Question: I have made a game manager making sure my data gets passed on from the first scene on to the next scene. Within the game manager, I have added certain scripts to ensure it gets passed. As you can see in the picture underneath.

The problem is that the score adds up at the first level, let's say I have 5 points. I go to level 2 and the UI shows my score as 0 (even tho I have nothing put as text within the score text) I kill 1 monster and the UI shows 6. So how can I put the UI to be showing it at all times? (Constant refresh?)
The second problem is that while the score manager does work. The health script cancels everything out when switching levels.
The user starts with 10 health. Takes damage in the first scene, but in the second scene, the user still has 10 health for some reason?
Game Manager
'''
using System.Collections;
using System.Collections.Generic;
using UnityEngine;
using UnityEngine.SceneManagement;
public class GameManager : MonoBehaviour {
public ActionButton PopupPrefab;
private ActionButton currentlySpawnedPopup;
public static GameManager instance = null;
void Awake () {
if (instance == null) {
instance = this;
} else if (instance != this) {
Destroy (gameObject);
}
Application.targetFrameRate = 60;
}
void Update () {
//if (Input.GetKeyDown(KeyCode.R)) {
// RestartScene ();
//}
}
public void InvokeRestartScene (float time) {
Invoke ("RestartScene", time);
}
public void RestartScene () {
SceneManager.LoadScene (0);
}
public void SpawnPopup (Vector2 position) {
DespawnPopup ();
currentlySpawnedPopup = Instantiate (PopupPrefab, position, Quaternion.identity) as ActionButton;
}
public void DespawnPopup () {
if (currentlySpawnedPopup != null) {
currentlySpawnedPopup.DestroySelf();
currentlySpawnedPopup = null;
}
}
public void FadePopup () {
if (currentlySpawnedPopup != null) {
currentlySpawnedPopup.FadeMe ();
currentlySpawnedPopup = null;
}
}
}
'''
Score Manager
'''
using UnityEngine;
using System;
using System.Collections;
public class ScoreManager : MonoBehaviour
{
public static ScoreManager Instance { get; private set; }
public int Score { get; private set; }
public int HighScore { get; private set; }
public bool HasNewHighScore { get; private set; }
public static event Action<int> ScoreUpdated = delegate {};
public static event Action<int> HighscoreUpdated = delegate {};
private const string HIGHSCORE = "HIGHSCORE";
// key name to store high score in PlayerPrefs
void Awake()
{
if (Instance)
{
DestroyImmediate(gameObject);
}
else
{
Instance = this;
DontDestroyOnLoad(gameObject);
}
}
void Start()
{
Reset();
}
public void Reset()
{
// Initialize score
Score = 0;
// Initialize highscore
HighScore = PlayerPrefs.GetInt(HIGHSCORE, 0);
HasNewHighScore = false;
}
public void AddScore(int amount)
{
Score += amount;
// Fire event
ScoreUpdated(Score);
if (Score > HighScore)
{
UpdateHighScore(Score);
HasNewHighScore = true;
}
else
{
HasNewHighScore = false;
}
}
public void UpdateHighScore(int newHighScore)
{
// Update highscore if player has made a new one
if (newHighScore > HighScore)
{
HighScore = newHighScore;
PlayerPrefs.SetInt(HIGHSCORE, HighScore);
HighscoreUpdated(HighScore);
}
}
}
'''
Health Script
'''
using System.Collections;
using System.Collections.Generic;
using UnityEngine;
using UnityEngine.Events;
public class Health : MonoBehaviour {
public UnityEvent OnTakeDamageEvent;
public UnityEvent OnTakeHealEvent;
public UnityEvent OnDeathEvent;
[Header ("Max/Starting Health")]
public int maxHealth;
[Header ("Current Health")]
public int health;
[Header ("IsDeathOrNot")]
public bool dead = false;
[Header ("Invincible")]
public bool invincible = false;
public bool becomeInvincibleOnHit = false;
public float invincibleTimeOnHit = 1f;
private float invincibleTimer = 0f;
[Header ("Perform Dead Events after x time")]
public float DieEventsAfterTime = 1f;
void Start () {
health = maxHealth;
}
void Update () {
if (invincibleTimer > 0f) {
invincibleTimer -= Time.deltaTime;
if (invincibleTimer <= 0f) {
if (invincible)
invincible = false;
}
}
}
public bool TakeDamage (int amount) {
if (dead || invincible)
return false;
health = Mathf.Max (0, health - amount);
if (OnTakeDamageEvent != null)
OnTakeDamageEvent.Invoke();
if (health <= 0) {
Die ();
} else {
if (becomeInvincibleOnHit) {
invincible = true;
invincibleTimer = invincibleTimeOnHit;
}
}
return true;
}
public bool TakeHeal (int amount) {
if (dead || health == maxHealth)
return false;
health = Mathf.Min (maxHealth, health + amount);
if (OnTakeHealEvent != null)
OnTakeHealEvent.Invoke();
return true;
}
public void Die () {
dead = true;
if (CameraShaker.instance != null) {
CameraShaker.instance.InitShake(0.2f, 1f);
}
StartCoroutine (DeathEventsRoutine (DieEventsAfterTime));
}
IEnumerator DeathEventsRoutine (float time) {
yield return new WaitForSeconds (time);
if (OnDeathEvent != null)
OnDeathEvent.Invoke();
}
public void SetUIHealthBar () {
if (UIHeartsHealthBar.instance != null) {
UIHeartsHealthBar.instance.SetHearts (health);
}
}
}
'''
I have thought of adding the following script on to my Health Script
But then I get the following error messages:
" Cannot implicitly convert type 'int' to 'bool'"
"The left-hand side of an assignment must be a variable, property or indexer"
'''
void Awake()
{
if (health)
{
DestroyImmediate(gameObject);
}
else
{
(int)health = this;
DontDestroyOnLoad(gameObject);
}
}
'''
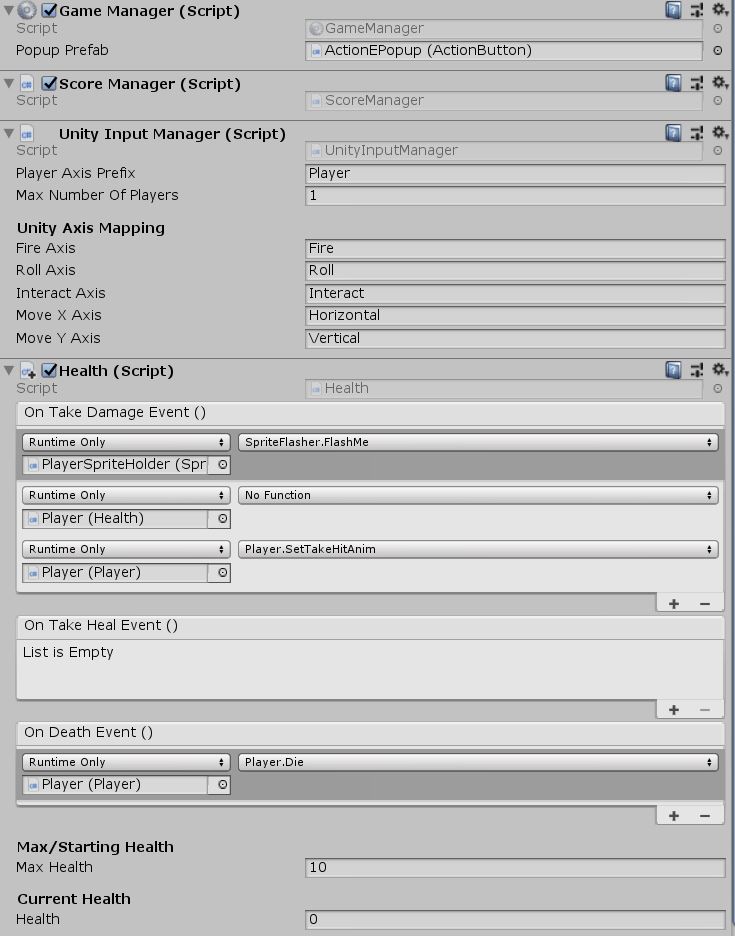
Answer: > The problem is that the score adds up at the first level, let's say I have 5 points. I go to level 2 and the UI shows my score as 0 (even tho I have nothing put as text within the score text) I kill 1 monster and the UI shows 6. So how can I put the UI to be showing it at all times? (Constant refresh?)
You can make one of the scripts set the UI text score when the scene is loaded.
'''
void Start(){
// Loads the scoreText on start
scoreText.text = yourCurrentScore.ToString();
// Will work unless it has a "DontDestroyOnLoad" applied to it
}
'''
> The second problem is that while the score manager does work. The
health script cancels everything out when switching levels. The user
starts with 10 health. Takes damage in the first scene, but in the
second scene, the user still has 10 health for some reason?
In your health script, you had this:
'''
void Start () {
health = maxHealth;
}
'''
This resets your health everytime the scene loads and starts (Aka when you load to the next level). This causes the issue.
> " Cannot implicitly convert type 'int' to 'bool'"
'if (health)'
The '()' for the 'if' statement should be a condition (a question).
For example, doing 'health < 0' is valid since its saying "Is health less than 0?"
Doing 'health' is not, since its just saying "10" (or some number).
> "The left-hand side of an assignment must be a variable, property or
indexer"
'(int)health = this;'
If you wanted to change the value of 'health', just do 'health = 10' or 'health = some_Variable_That_Is_An_Integer'